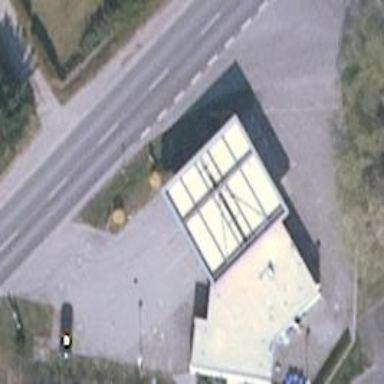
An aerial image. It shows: Post office.